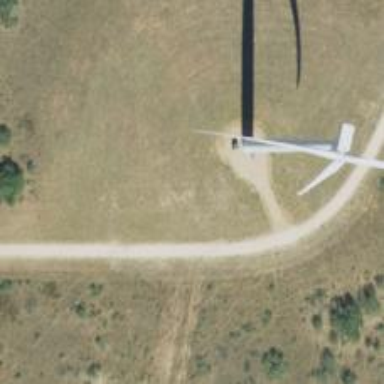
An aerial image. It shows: Wind generator with horizontal axis. The generator is wind turbine.